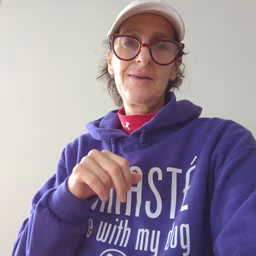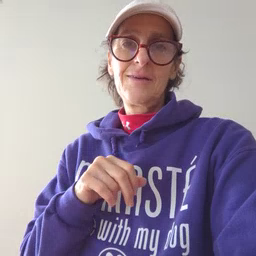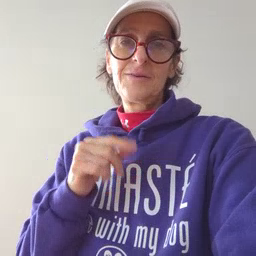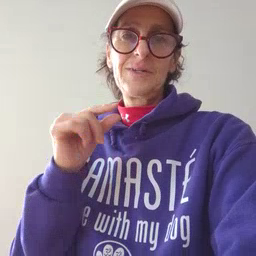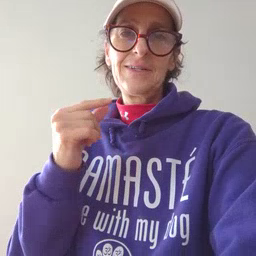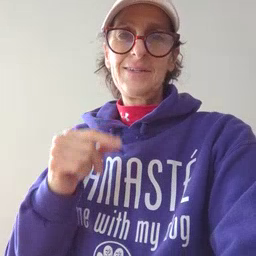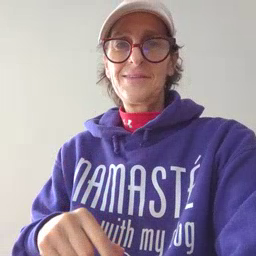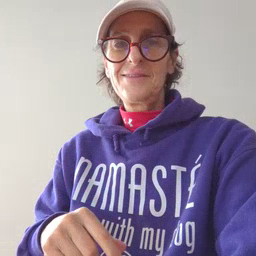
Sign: green